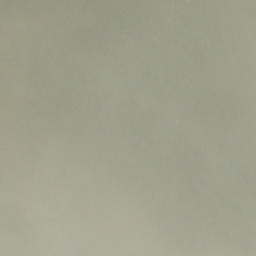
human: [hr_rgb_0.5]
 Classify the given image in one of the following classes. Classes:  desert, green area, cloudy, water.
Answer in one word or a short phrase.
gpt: cloudy